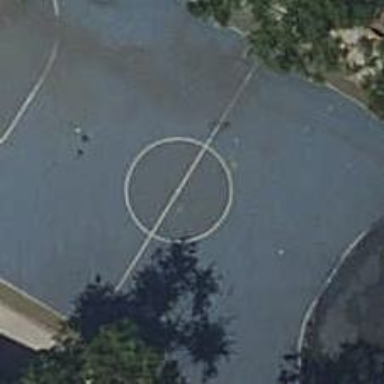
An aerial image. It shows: Futsal pitch for leisure and sports activities.